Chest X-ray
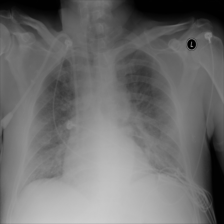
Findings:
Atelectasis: negative
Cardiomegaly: negative
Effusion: negative
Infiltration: negative
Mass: negative
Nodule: negative
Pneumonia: positive
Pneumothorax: negative
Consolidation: negative
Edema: positive
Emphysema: negative
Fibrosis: negative
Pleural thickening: negative
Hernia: negative